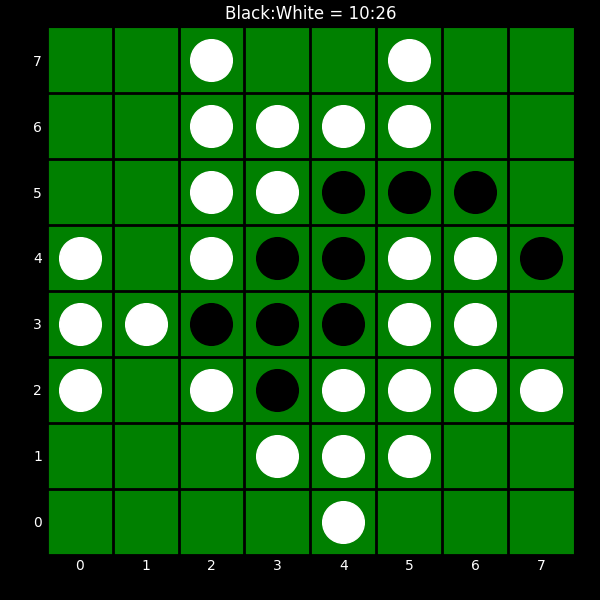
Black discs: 10
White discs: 26